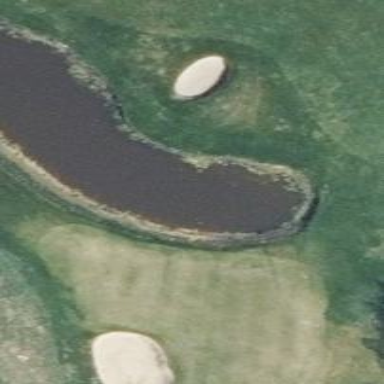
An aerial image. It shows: Golf green.